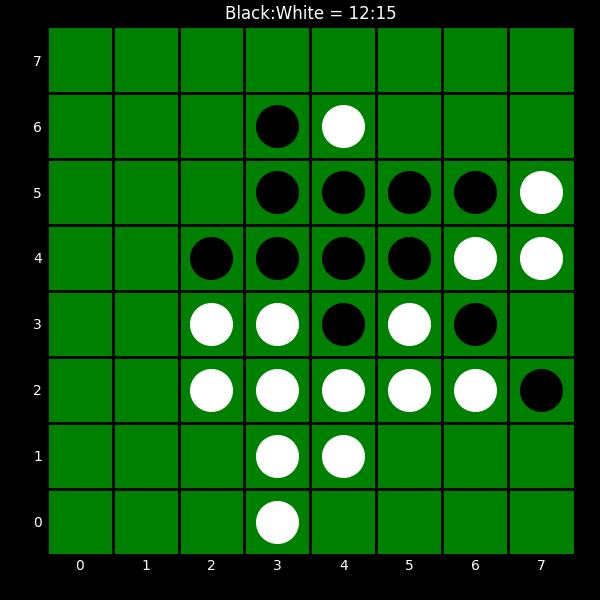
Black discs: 12
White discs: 15